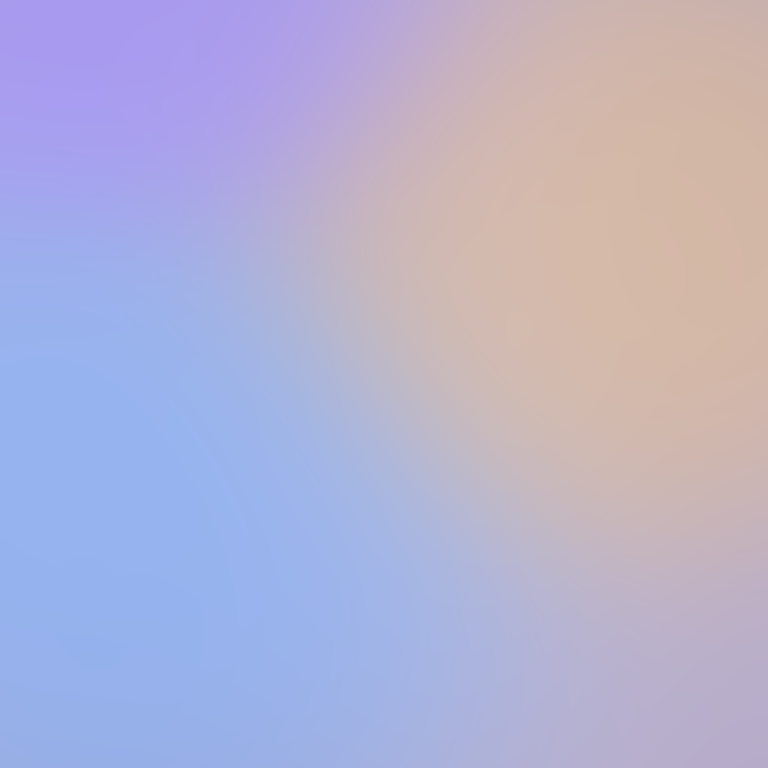
Abstract light effect, smooth gradient from soft blue to warm peach, serene atmosphere, diffuse light, no room, no furniture, no objects.